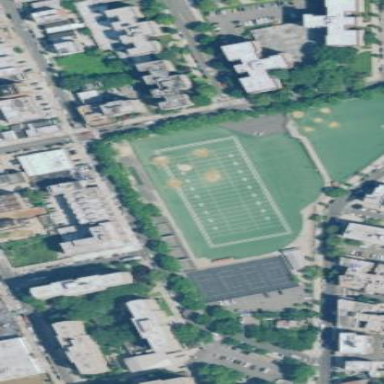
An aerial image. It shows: American football pitch for leisure and sport activities.